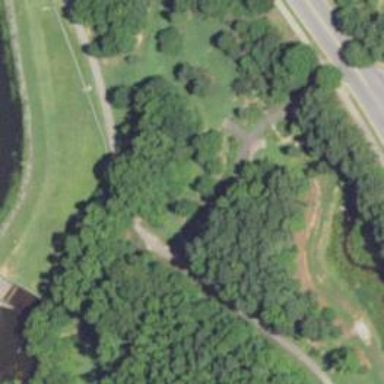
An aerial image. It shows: Disc golf tee.